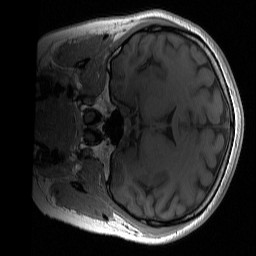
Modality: T1w
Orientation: coronal
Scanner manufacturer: siemens
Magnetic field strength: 3 T
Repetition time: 2 s
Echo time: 0.0022 s